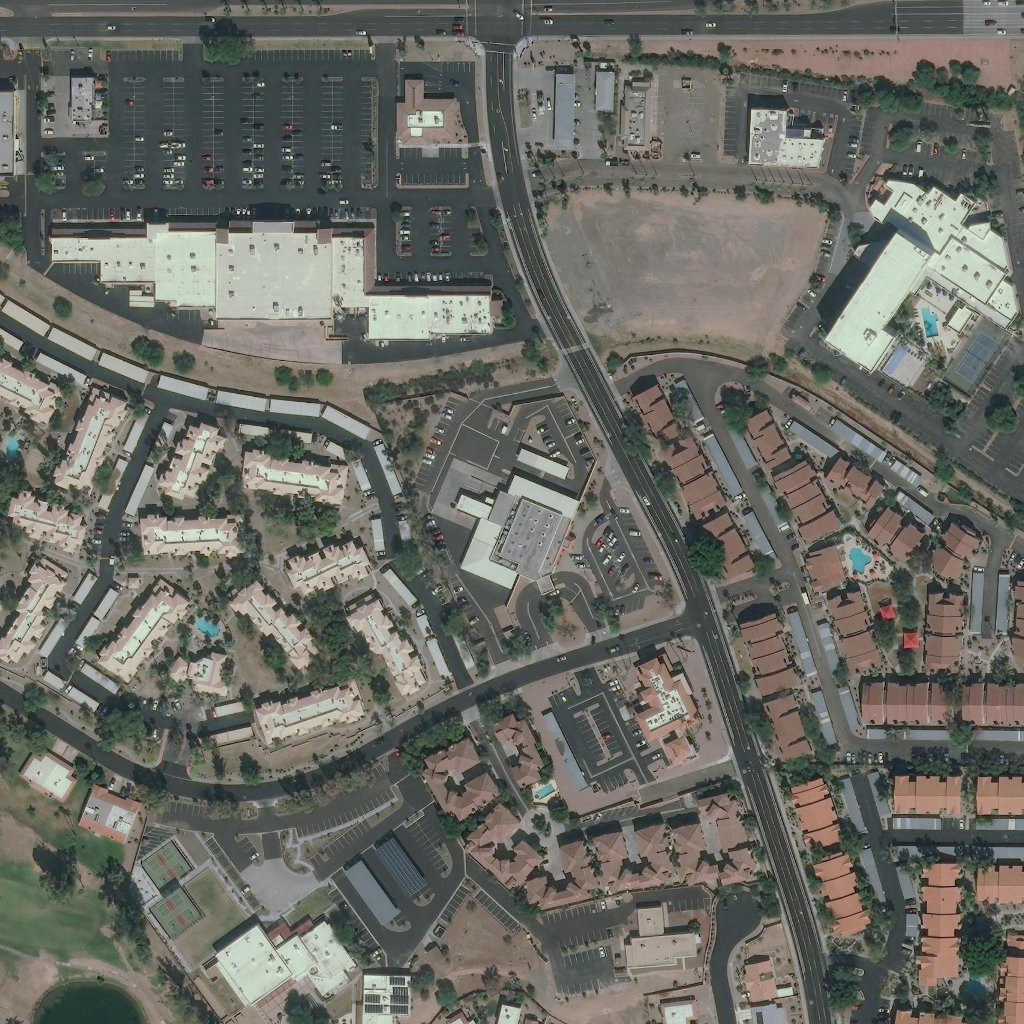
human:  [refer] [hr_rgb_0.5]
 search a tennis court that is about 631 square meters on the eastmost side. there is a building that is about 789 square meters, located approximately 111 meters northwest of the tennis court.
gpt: <box>[[91, 31, 98, 38, 0]]</box>

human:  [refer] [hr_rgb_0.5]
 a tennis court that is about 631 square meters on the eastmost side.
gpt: <box>[[91, 31, 98, 38, 0]]</box>